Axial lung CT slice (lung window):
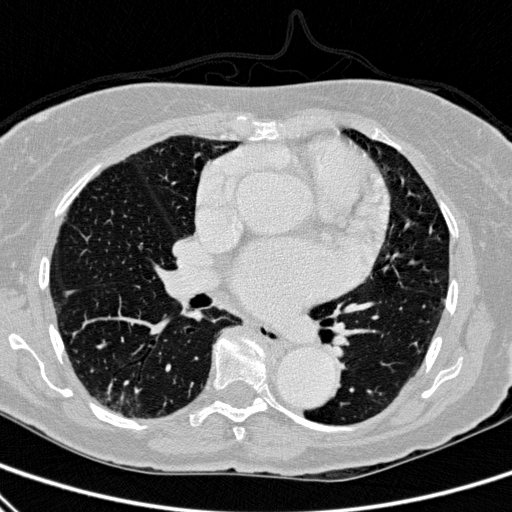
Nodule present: yes
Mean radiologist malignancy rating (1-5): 1